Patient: sex M, age 36
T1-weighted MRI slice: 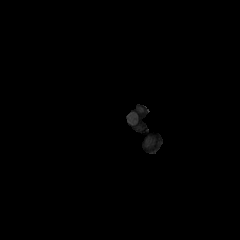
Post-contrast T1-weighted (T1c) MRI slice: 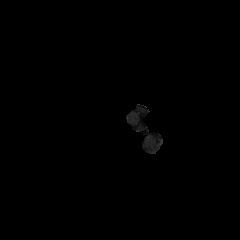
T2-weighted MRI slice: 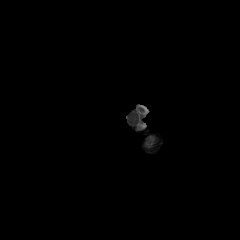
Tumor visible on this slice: no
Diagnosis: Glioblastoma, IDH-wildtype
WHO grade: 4